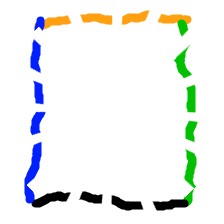
Shape: rectangle